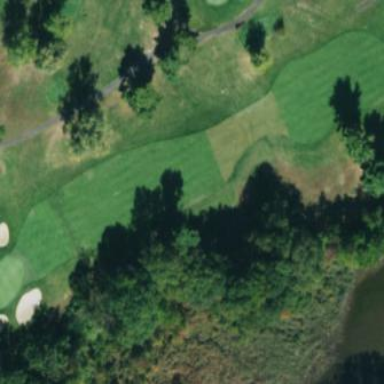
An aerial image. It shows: Golf fairway surrounded by grass.